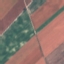
Label: AnnualCrop